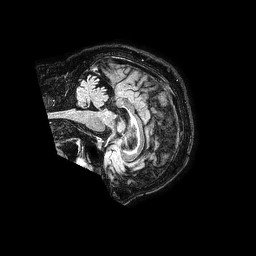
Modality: FLAIR
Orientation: sagittal
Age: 69
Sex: male
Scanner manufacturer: philips
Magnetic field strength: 1.5 T
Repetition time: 4.8 s
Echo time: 0.3 s